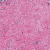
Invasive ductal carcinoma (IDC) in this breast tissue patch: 0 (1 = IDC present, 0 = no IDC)